Question: What I am trying to achieve is when a rectangle is drawn on the map, I want to project this rectangles map coordinates into the coordinate space of the original image so that I can crop the original image and provide a download link to the user.
However I am having problems projecting the rectangles map coordinate's into accurate pixel coordinates in the original image.
I thought the following would work, however its producing pixel coordinates that are incorrect.
'''
map.on('draw:created', function(e){
var type = e.layerType,
layer = e.layer;
if(type == 'rectangle'){
if(rectangle){
drawnItems.removeLayer(rectangle);
}
rectangle = layer;
drawnItems.addLayer(rectangle);
var north_west = rectangle.getBounds().getNorthWest();
var south_east = rectangle.getBounds().getSouthEast();
var top_left_pixel = map.project([north_west.lat, north_west.lng], map.getMaxZoom());
var bottom_right_pixel = map.project([south_east.lat, south_east.lng], map.getMaxZoom());
alert("top_left_pixel: " + (top_left_pixel.x / 4) + ", " + (top_left_pixel.y / 4) + " bottom_right_pixel: " + (bottom_right_pixel.x / 4) + ", " + (bottom_right_pixel.y / 4));
}
});
'''
Here is an example of the in accurate projection from map coordinates (left image) into pixel coordinates (right image).

What am I doing wrong?
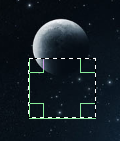
Answer: Actually it turns out that I was doing nothing wrong, the above idea works perfectly.
I was using the width and height of the original image, however during processing MapTiler changed the resolution of the base image. I figured this out by regenerating the tiles and inspecting the example leaflet.html thats generated by MapTiler. I was surprised to see the bounds were set to 2*(width of original base image) and 1.99*(height of original base image).
Taking this information into account fixed my inaccurate projection.